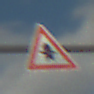
Verkehrszeichen: Vorfahrt
Umgebung: Outdoor, RoadRail
Tageszeit: MorningAfternoon
Wetter: PartlyCloudy
Licht: Natural
Jahreszeit: NotSpecified
Kontrast: HighContrast